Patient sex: M
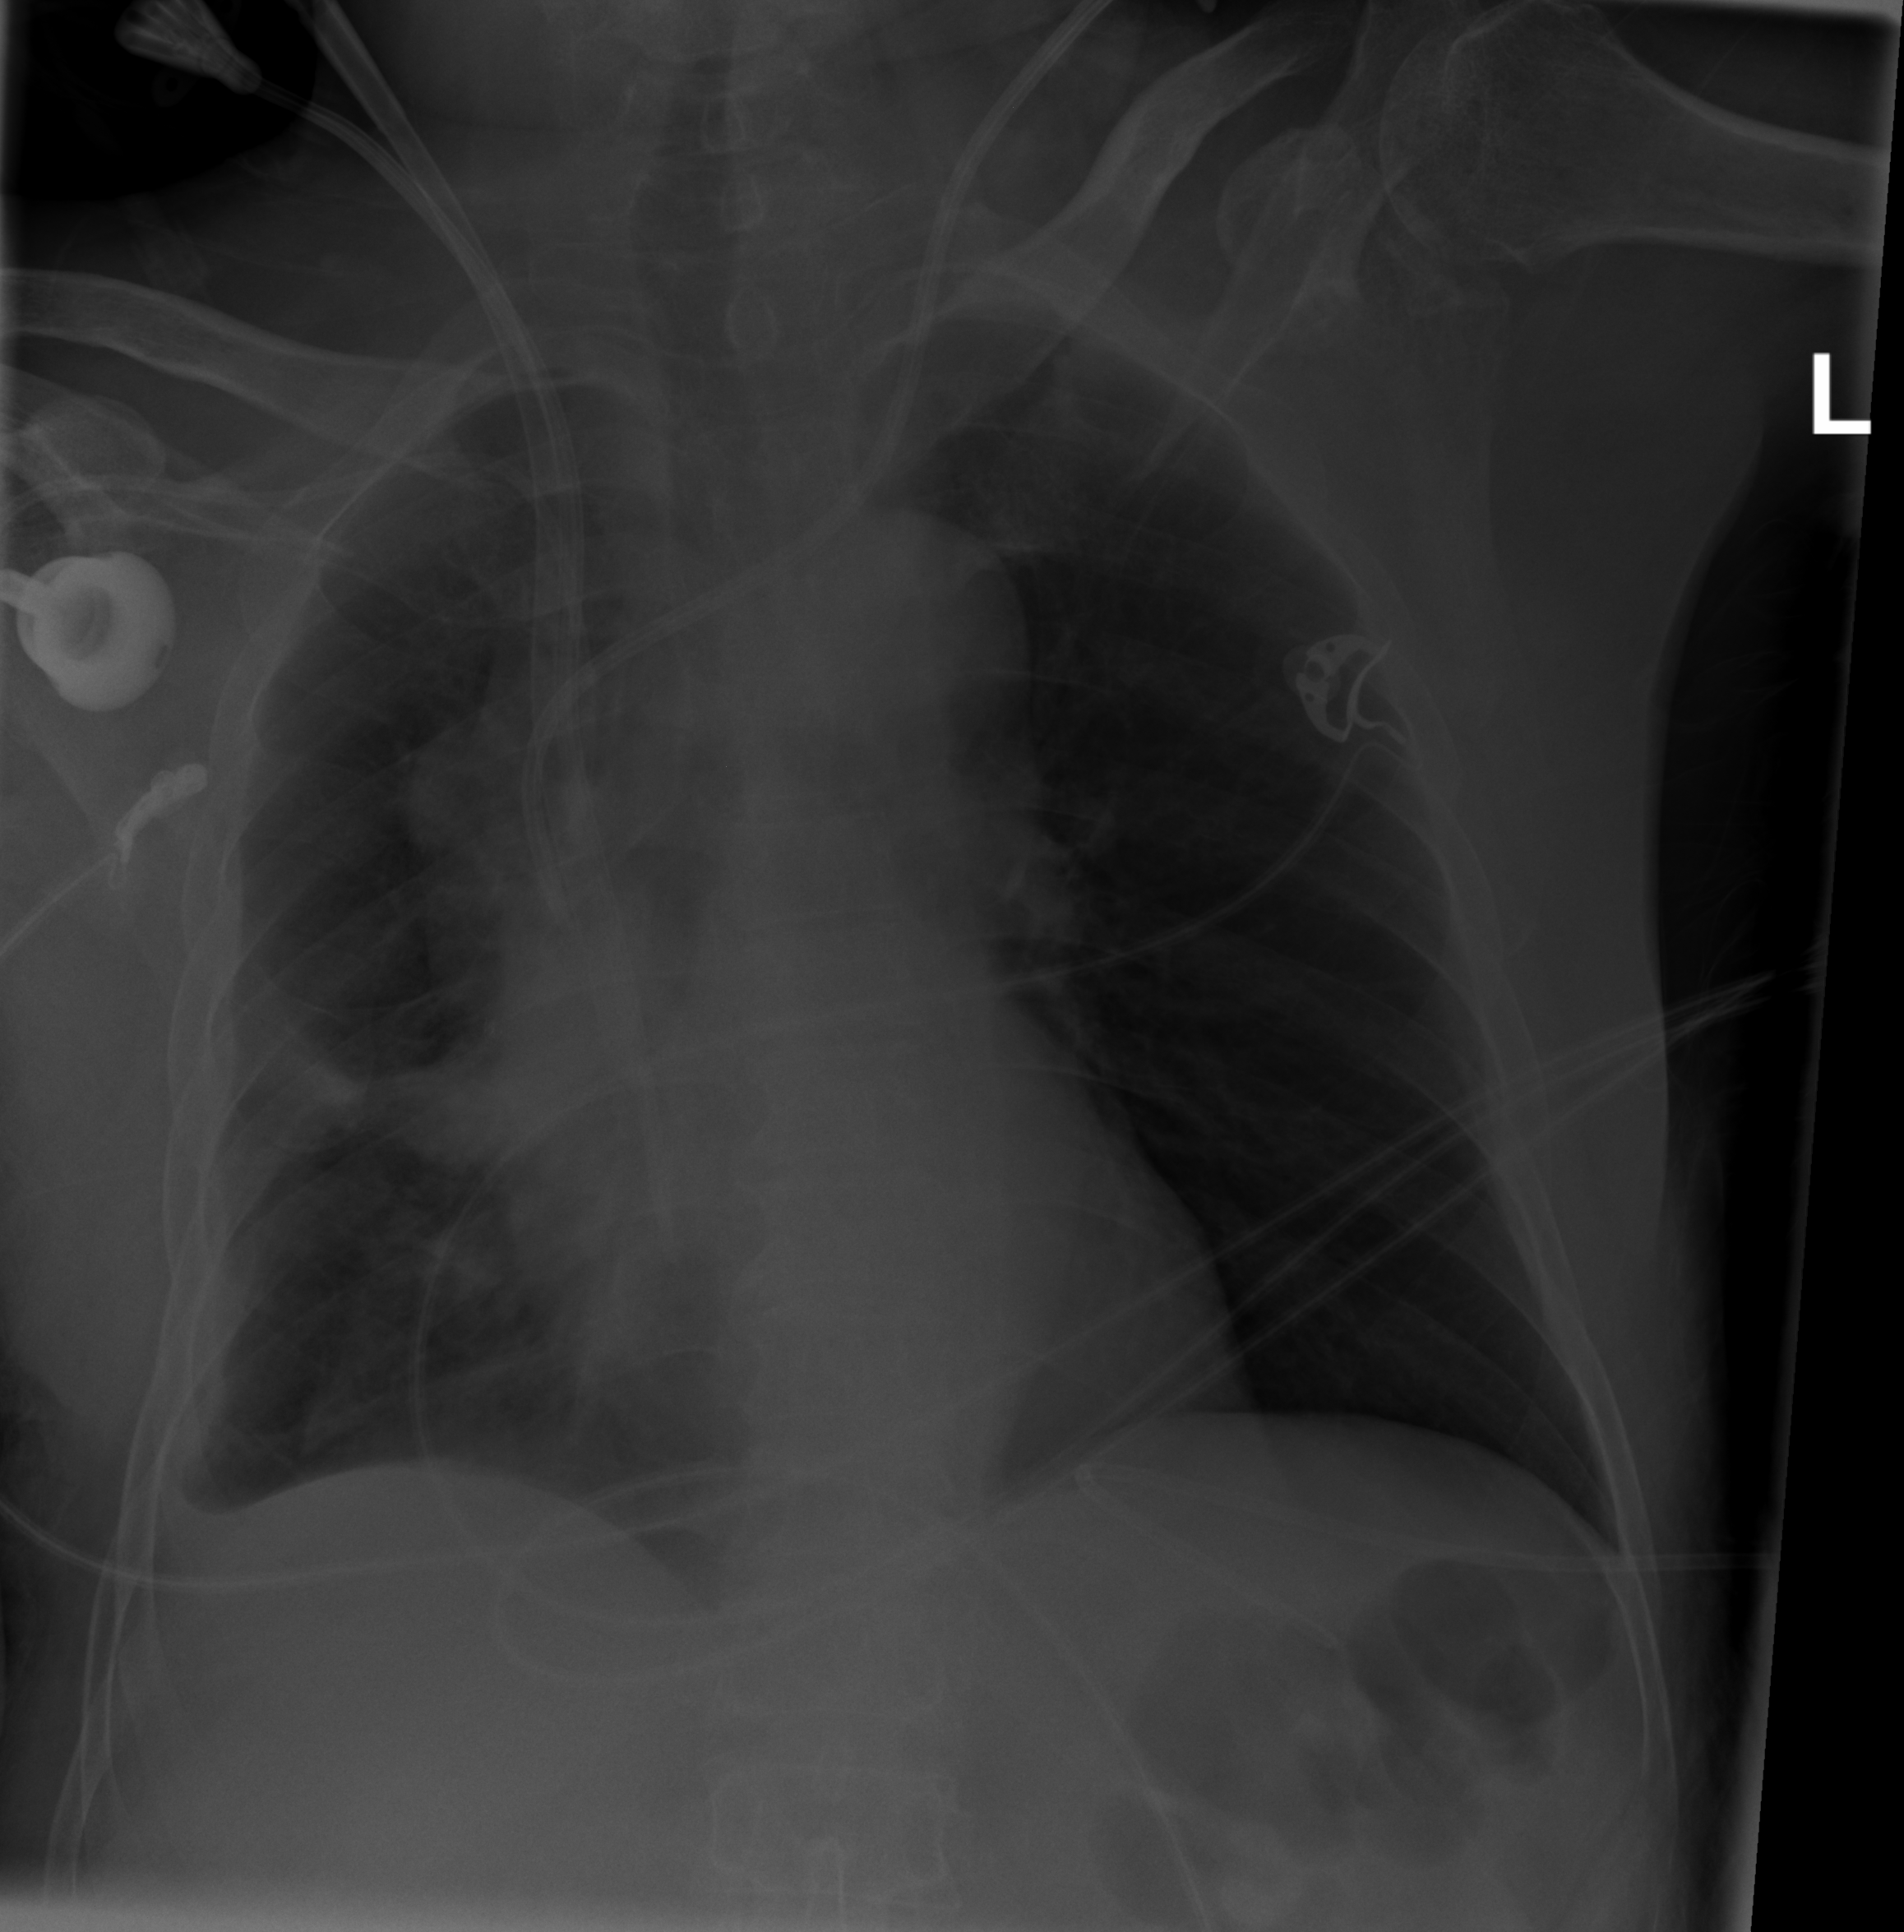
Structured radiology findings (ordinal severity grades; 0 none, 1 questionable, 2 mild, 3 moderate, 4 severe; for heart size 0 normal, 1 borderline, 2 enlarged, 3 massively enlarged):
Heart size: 2
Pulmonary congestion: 0
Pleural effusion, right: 1
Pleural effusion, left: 0
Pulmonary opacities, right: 0
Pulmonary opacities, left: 0
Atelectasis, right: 3
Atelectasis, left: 0